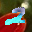
Label: 2